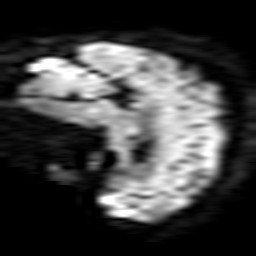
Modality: TRACE
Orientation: sagittal
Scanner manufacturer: philips
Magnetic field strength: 1.5 T
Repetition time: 3.119 s
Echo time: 0.06163 s